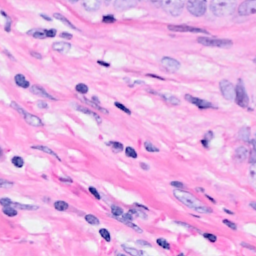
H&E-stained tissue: Breast